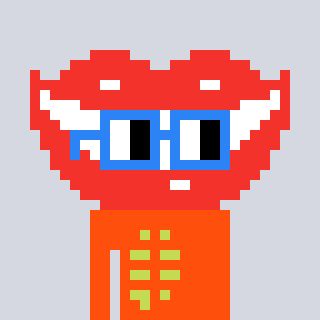
a pixel art character with square blue glasses, a smile-shaped head and a orange-colored body on a cool background